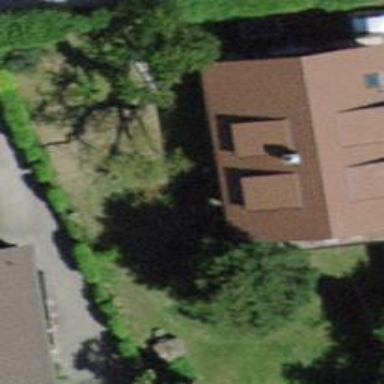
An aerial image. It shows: Detached building.